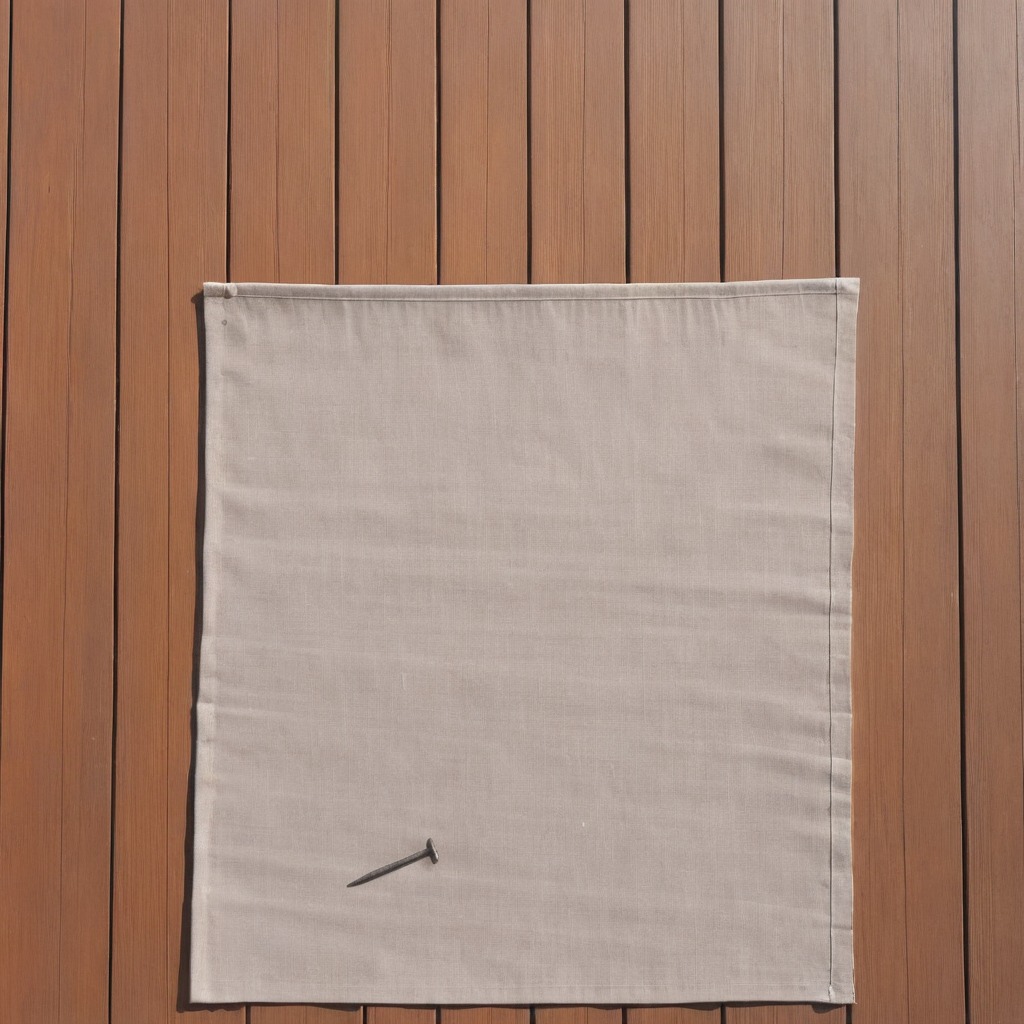
An iron nail lies on the wooden table.